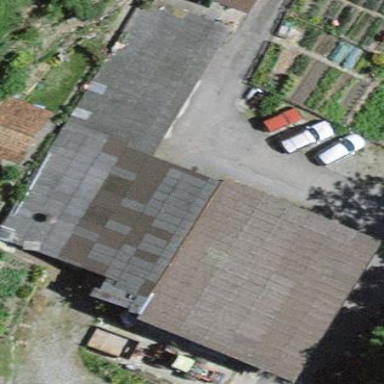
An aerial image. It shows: Shed.